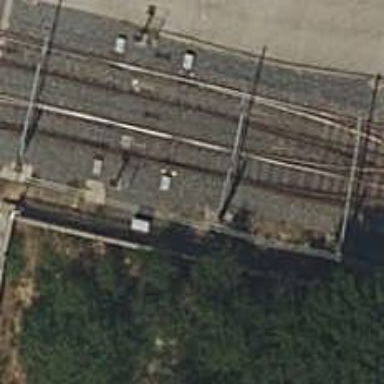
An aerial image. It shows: Railway switch.